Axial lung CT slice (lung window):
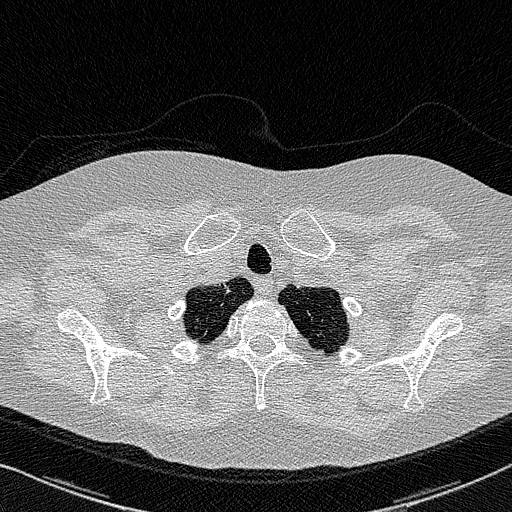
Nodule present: no